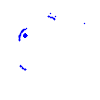
Particle: pion